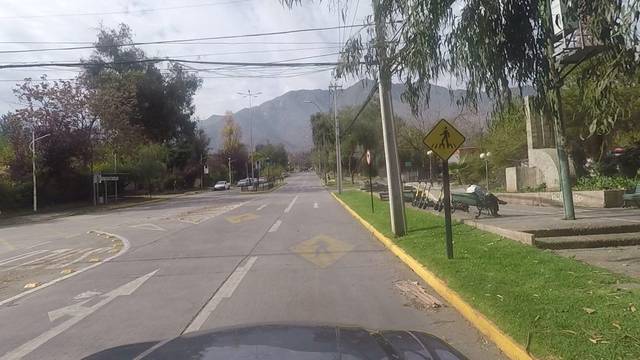
Region: Chile
Coordinates: -33.452, -70.531